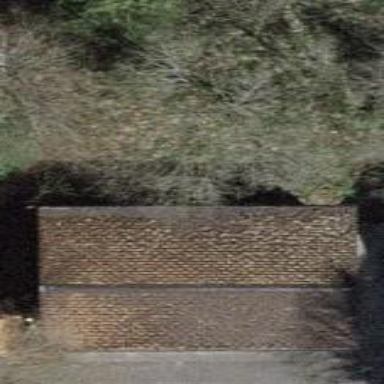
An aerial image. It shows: Shed building.